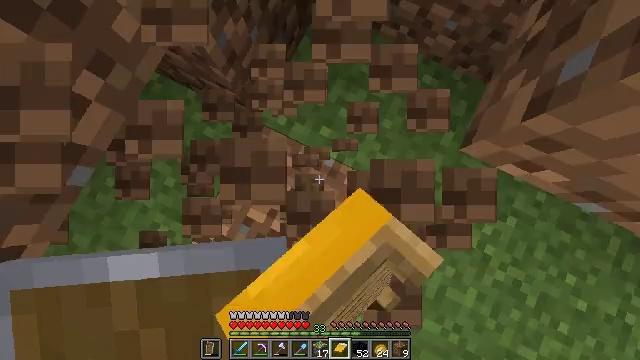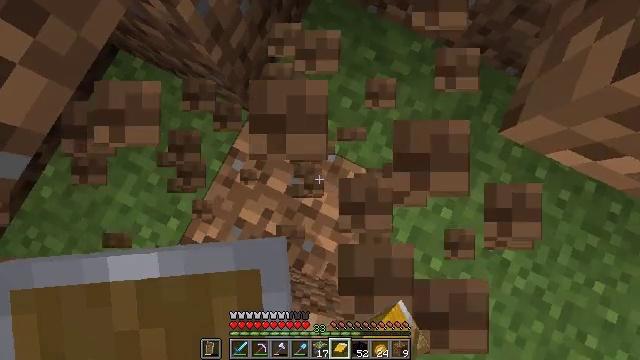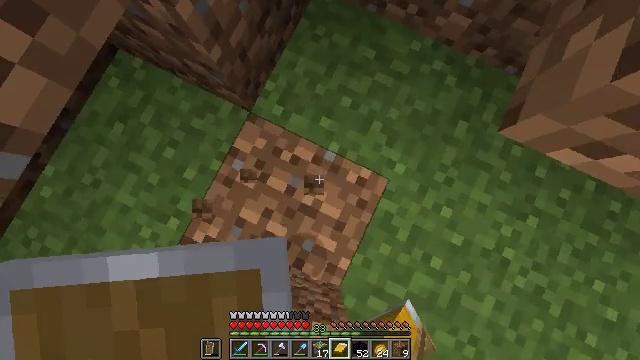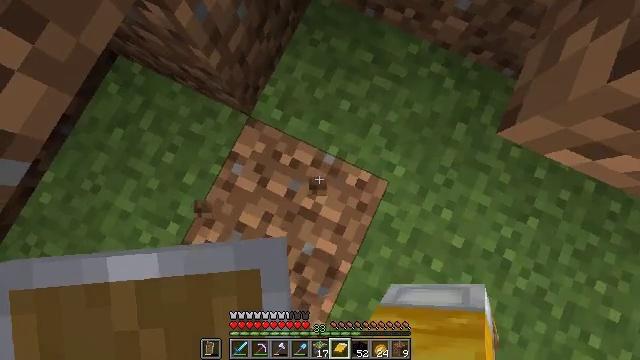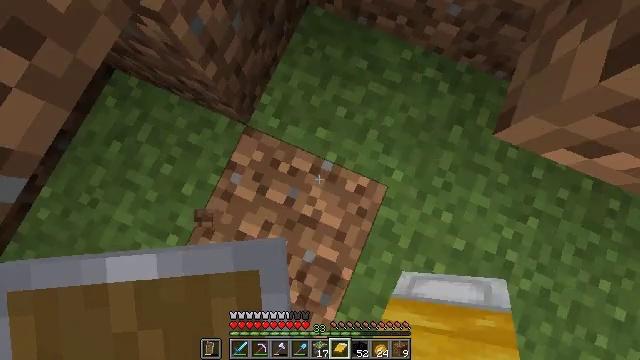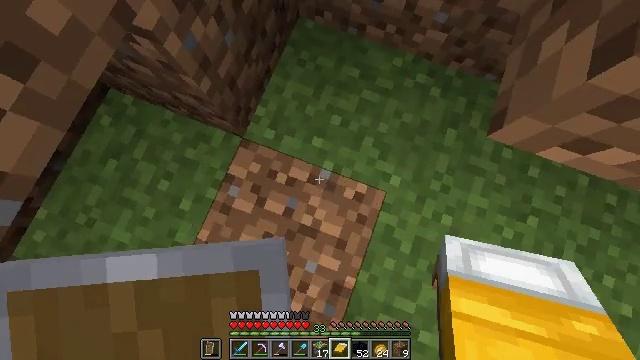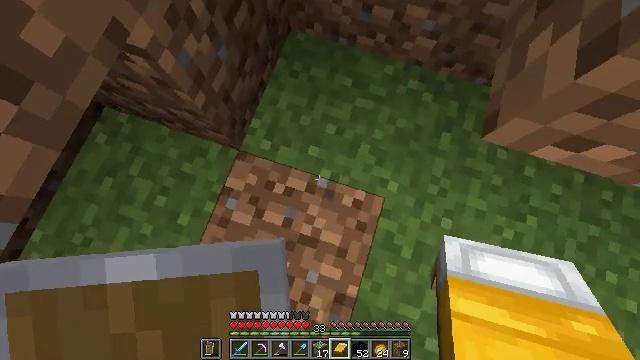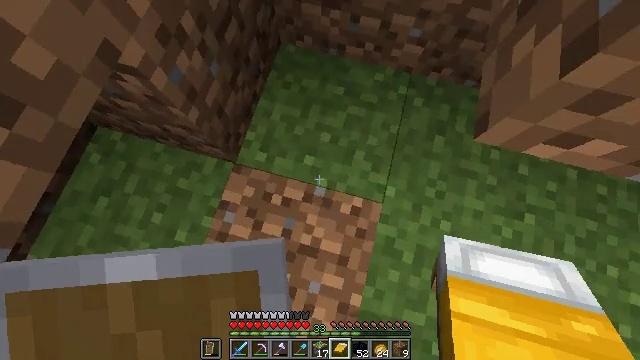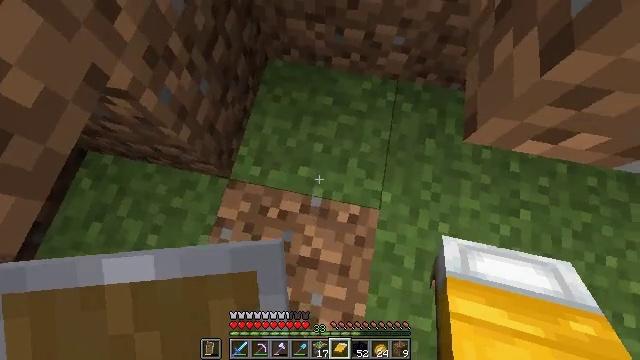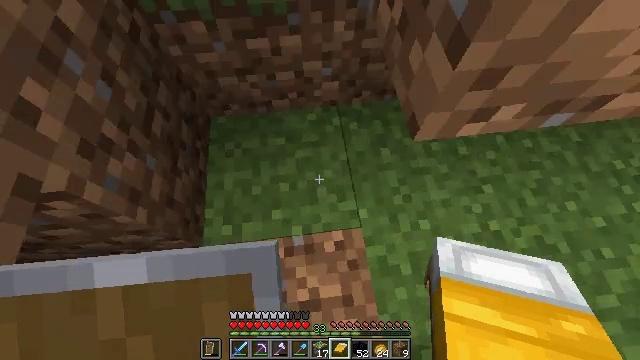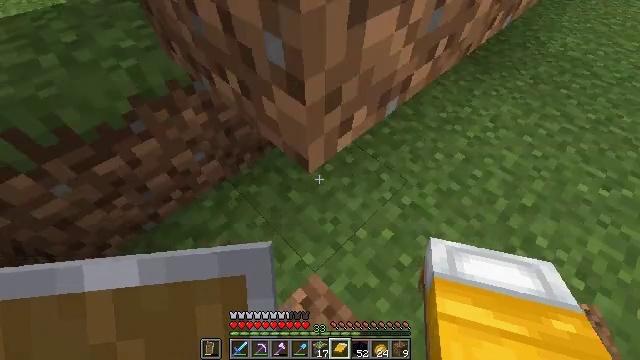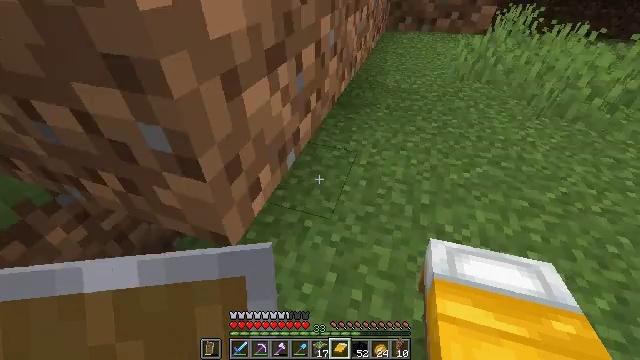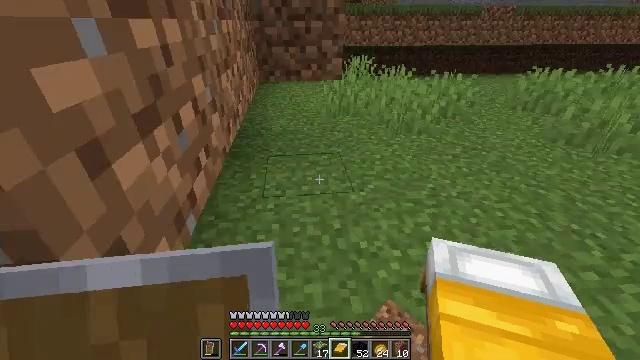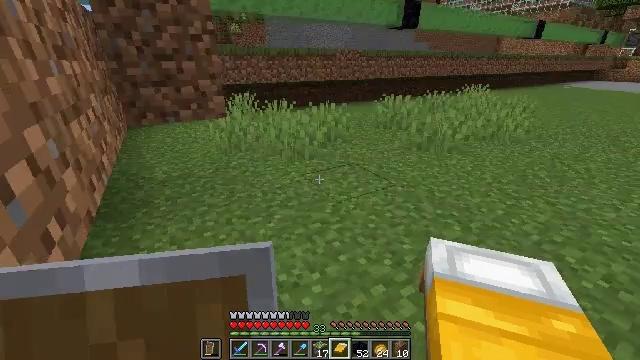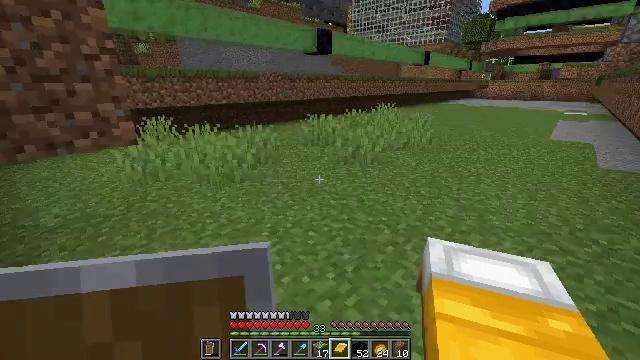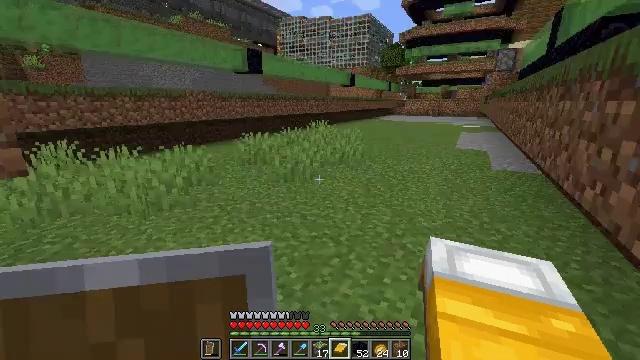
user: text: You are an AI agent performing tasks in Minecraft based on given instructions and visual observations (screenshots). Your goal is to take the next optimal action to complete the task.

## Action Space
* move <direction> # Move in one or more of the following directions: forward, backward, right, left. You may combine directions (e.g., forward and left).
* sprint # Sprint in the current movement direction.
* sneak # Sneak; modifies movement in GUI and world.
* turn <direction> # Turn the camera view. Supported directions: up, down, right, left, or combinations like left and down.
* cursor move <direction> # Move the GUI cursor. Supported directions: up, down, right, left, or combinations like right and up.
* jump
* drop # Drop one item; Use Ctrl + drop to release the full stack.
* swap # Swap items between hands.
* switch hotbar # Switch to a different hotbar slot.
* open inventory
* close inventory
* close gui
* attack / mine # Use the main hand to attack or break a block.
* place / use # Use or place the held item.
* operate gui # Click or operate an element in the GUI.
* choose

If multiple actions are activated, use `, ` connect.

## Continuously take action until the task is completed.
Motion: motion action
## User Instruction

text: Mine the slime block with your hand or tool.
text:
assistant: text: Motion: attack / mine
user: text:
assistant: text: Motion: no_op
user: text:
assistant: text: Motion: no_op
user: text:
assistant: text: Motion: turn right and up
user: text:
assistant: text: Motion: turn right and up
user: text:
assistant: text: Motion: turn right and up
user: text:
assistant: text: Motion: turn right and up
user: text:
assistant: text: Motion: turn right and up
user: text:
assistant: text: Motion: turn right and up
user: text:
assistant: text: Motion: turn right and up
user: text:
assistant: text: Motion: turn right and up
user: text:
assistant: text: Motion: turn right and up
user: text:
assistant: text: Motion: turn right and up
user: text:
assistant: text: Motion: turn right and up
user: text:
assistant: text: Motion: turn right and up
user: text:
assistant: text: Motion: turn right and up
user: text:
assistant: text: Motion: turn right and up
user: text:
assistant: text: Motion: turn right and up
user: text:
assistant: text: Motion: turn right and up
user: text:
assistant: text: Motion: turn right
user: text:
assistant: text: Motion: move forward
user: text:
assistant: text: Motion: move forward
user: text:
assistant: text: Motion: move forward
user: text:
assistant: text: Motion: no_op
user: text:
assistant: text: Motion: move forward
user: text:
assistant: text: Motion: move forward
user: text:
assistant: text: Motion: move forward
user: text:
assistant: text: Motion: move forward
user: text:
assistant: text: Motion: move forward and move left
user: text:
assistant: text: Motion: move forward and move left